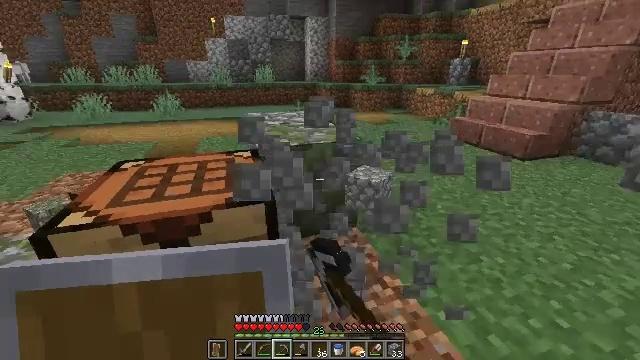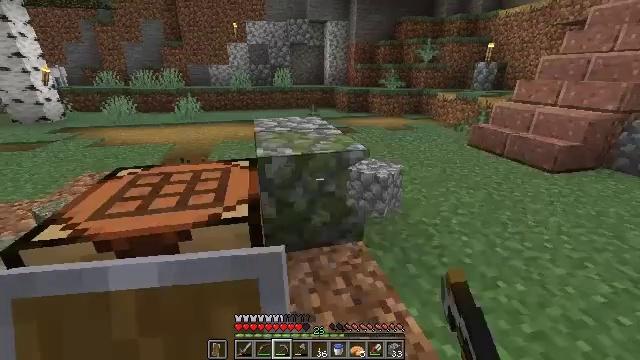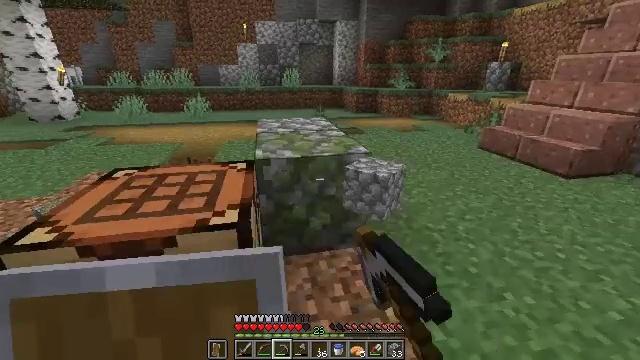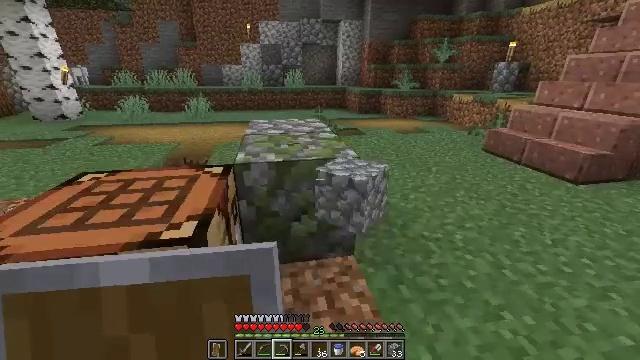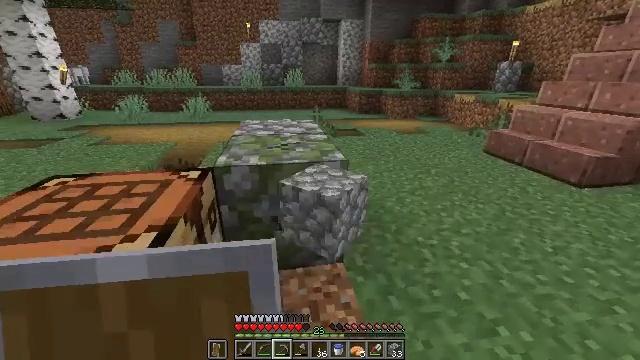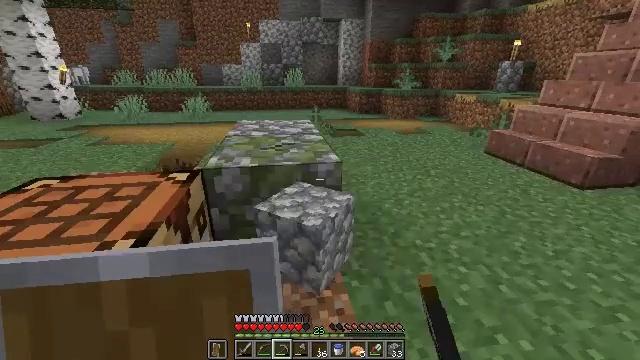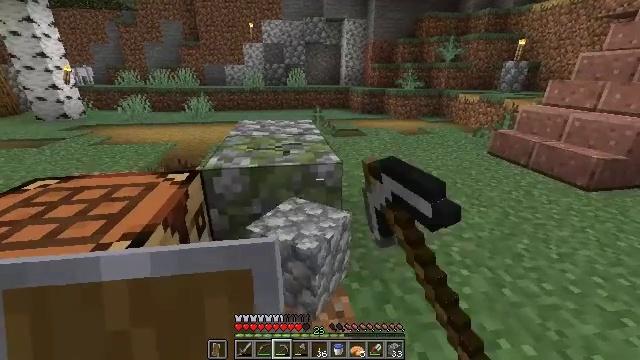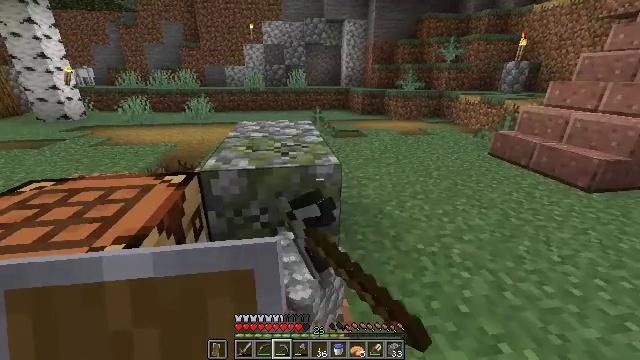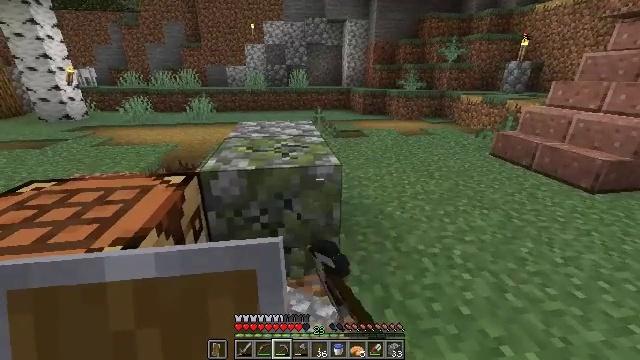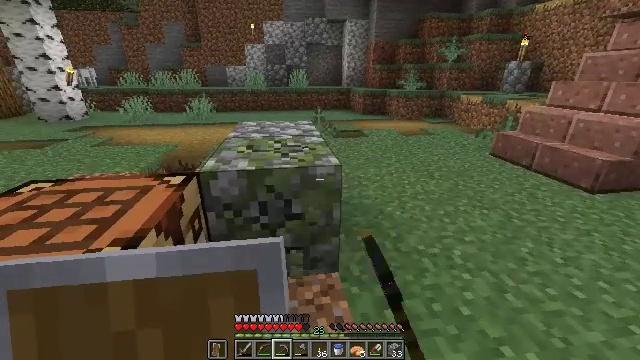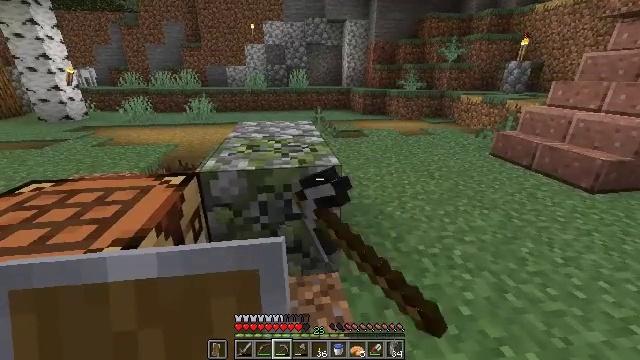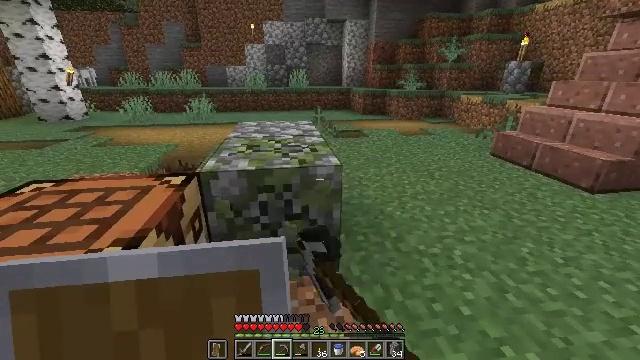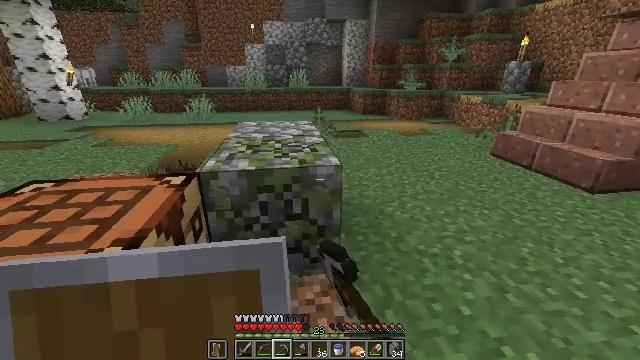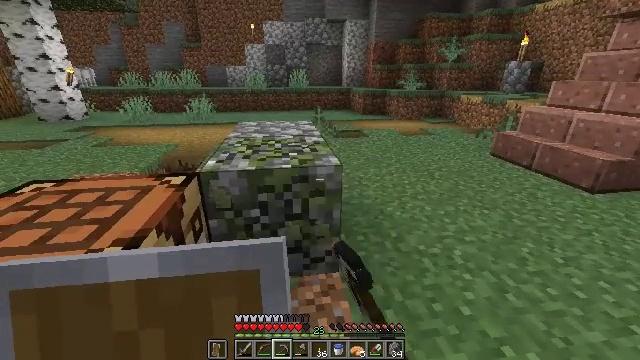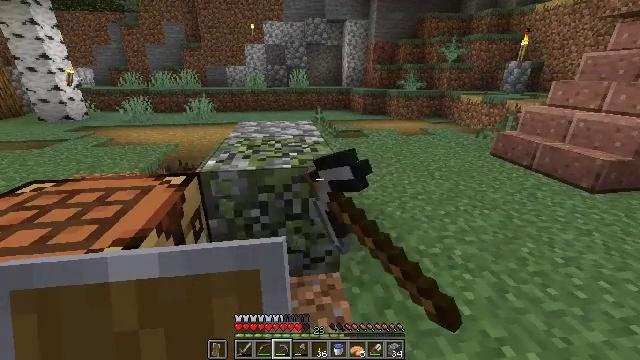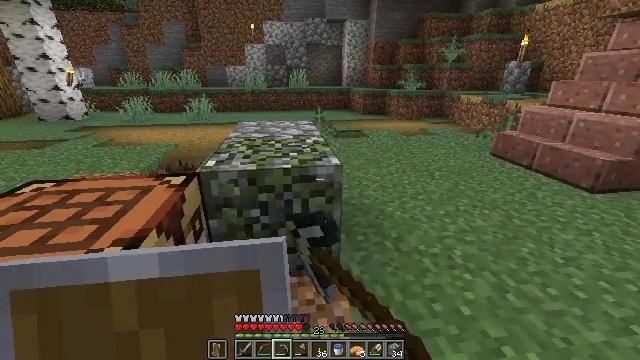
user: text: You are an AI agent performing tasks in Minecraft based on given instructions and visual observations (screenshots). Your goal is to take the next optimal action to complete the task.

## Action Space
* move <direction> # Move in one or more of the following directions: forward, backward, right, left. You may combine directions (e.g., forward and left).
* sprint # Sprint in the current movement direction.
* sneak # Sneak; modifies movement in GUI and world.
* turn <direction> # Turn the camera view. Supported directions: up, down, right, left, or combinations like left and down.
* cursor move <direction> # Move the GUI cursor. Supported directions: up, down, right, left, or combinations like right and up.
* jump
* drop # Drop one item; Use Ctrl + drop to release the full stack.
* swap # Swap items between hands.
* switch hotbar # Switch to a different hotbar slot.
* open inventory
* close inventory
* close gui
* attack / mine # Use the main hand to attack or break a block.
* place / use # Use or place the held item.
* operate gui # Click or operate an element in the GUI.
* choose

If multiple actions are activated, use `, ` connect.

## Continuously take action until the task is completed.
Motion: motion action
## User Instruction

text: Mine the mossy cobblestone underground.
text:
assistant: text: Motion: move forward and move right, turn left, attack / mine
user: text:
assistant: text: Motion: move forward and move right, turn left, attack / mine
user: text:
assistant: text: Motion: move forward and move right, turn left, attack / mine
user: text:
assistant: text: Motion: attack / mine
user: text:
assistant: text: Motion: attack / mine
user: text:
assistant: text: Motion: attack / mine
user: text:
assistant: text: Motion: attack / mine
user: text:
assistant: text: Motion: attack / mine
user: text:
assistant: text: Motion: attack / mine
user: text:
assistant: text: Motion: attack / mine
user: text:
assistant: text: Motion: attack / mine
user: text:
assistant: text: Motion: attack / mine
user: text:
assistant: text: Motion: attack / mine
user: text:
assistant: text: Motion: attack / mine
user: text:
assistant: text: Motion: attack / mine
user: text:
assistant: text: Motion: attack / mine
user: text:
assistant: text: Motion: attack / mine
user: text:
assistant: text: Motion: attack / mine
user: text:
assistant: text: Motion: attack / mine
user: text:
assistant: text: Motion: attack / mine
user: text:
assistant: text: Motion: attack / mine